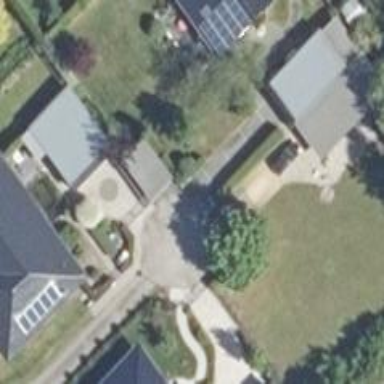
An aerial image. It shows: Turning circle on the road.